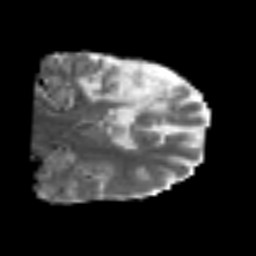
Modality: MD
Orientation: coronal
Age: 60
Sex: male
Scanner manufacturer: siemens
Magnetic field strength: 3 T
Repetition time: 6.1 s
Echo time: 0.101 s